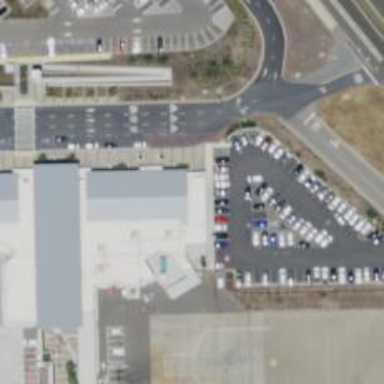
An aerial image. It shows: Car rental service.